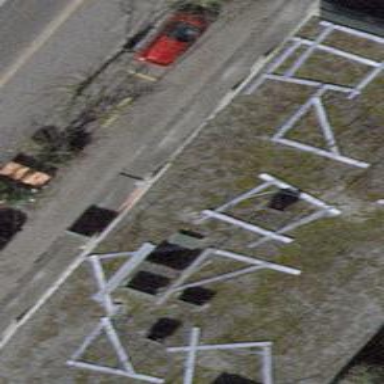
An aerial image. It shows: View of roof of building.